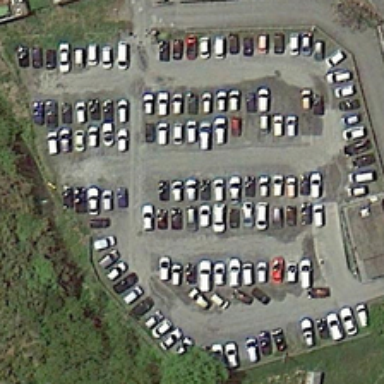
There is a road and a woods enclose the parking lot full of cars .